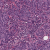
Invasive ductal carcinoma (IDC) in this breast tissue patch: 1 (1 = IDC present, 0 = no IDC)